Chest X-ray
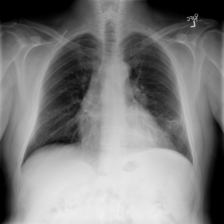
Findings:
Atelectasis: positive
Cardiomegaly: negative
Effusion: positive
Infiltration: positive
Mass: negative
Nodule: negative
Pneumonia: negative
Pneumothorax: negative
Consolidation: negative
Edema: negative
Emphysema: negative
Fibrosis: negative
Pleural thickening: negative
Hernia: negative